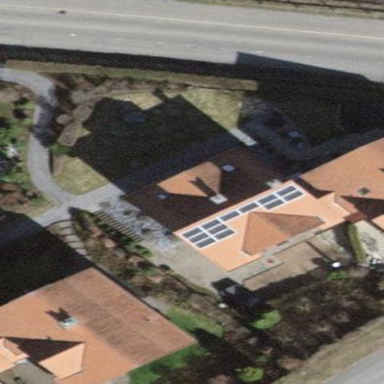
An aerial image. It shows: Simple house.